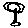
Label: tree